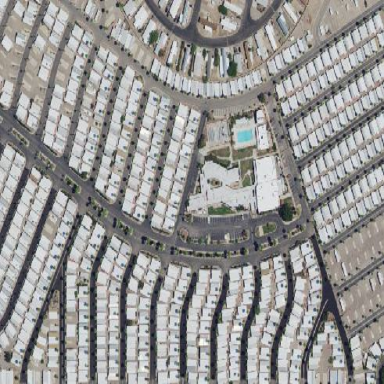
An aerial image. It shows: Residential area known as trailer park.